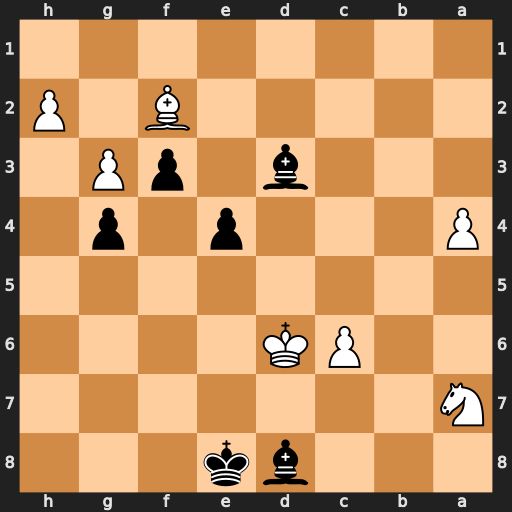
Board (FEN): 3bk3/N7/2PK4/8/P3p1p1/3b1pP1/5B1P/8
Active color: b
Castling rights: -
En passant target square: -
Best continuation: Bg5 c7 Ba6